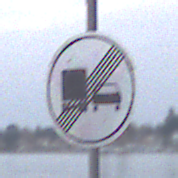
Verkehrszeichen: EndeUeberholverbotKraftfahrzeuge
Umgebung: Outdoor, Nature
Tageszeit: MorningAfternoon
Wetter: Overcast
Licht: Natural
Jahreszeit: NotSpecified
Kontrast: LowContrast